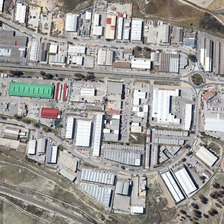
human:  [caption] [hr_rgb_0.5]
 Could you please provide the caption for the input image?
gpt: many buildings are in an industrial area .

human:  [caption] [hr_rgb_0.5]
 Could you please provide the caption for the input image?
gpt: many buildings are in an industrial area .

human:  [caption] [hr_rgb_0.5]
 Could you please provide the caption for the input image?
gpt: many buildings are in an industrial area .

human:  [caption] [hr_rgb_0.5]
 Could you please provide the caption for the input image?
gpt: many buildings are in an industrial area .

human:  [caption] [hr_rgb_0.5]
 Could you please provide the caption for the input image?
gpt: many buildings are in an industrial area .